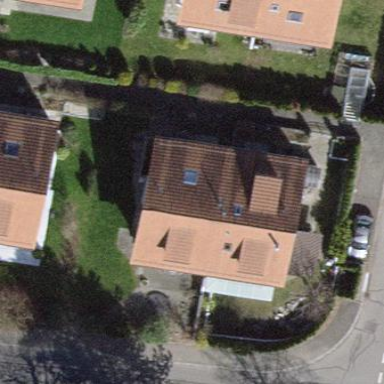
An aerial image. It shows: Building with tiled roof.